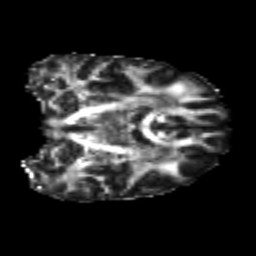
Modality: FA
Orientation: coronal
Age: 25
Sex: female
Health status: healthy
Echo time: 0.074 s